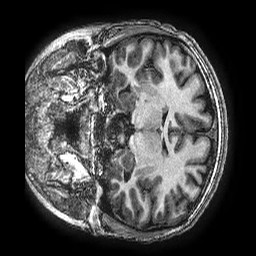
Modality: T1w
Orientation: coronal
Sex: female
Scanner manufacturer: ge
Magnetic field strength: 3 T
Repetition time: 0.00766 s
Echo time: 0.003476 s